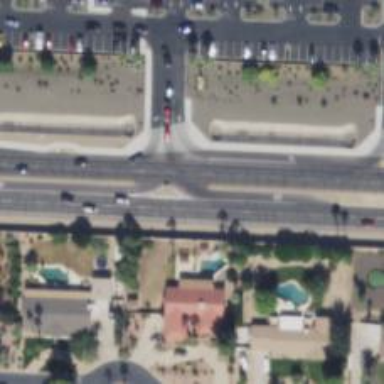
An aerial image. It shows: Secondary link road with asphalt surface.